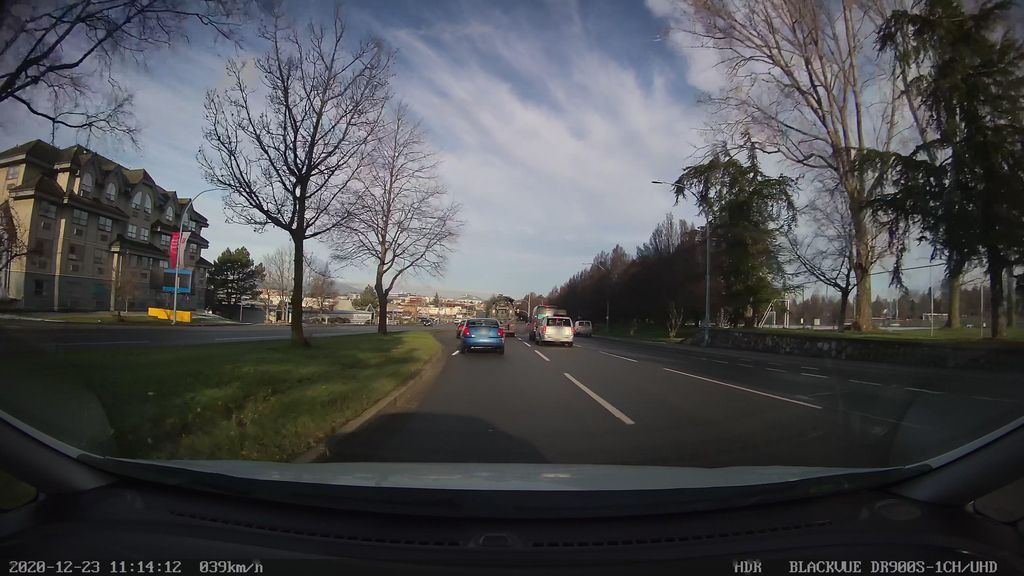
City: victoria